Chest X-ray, AP view. Patient: 57 years old, sex F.
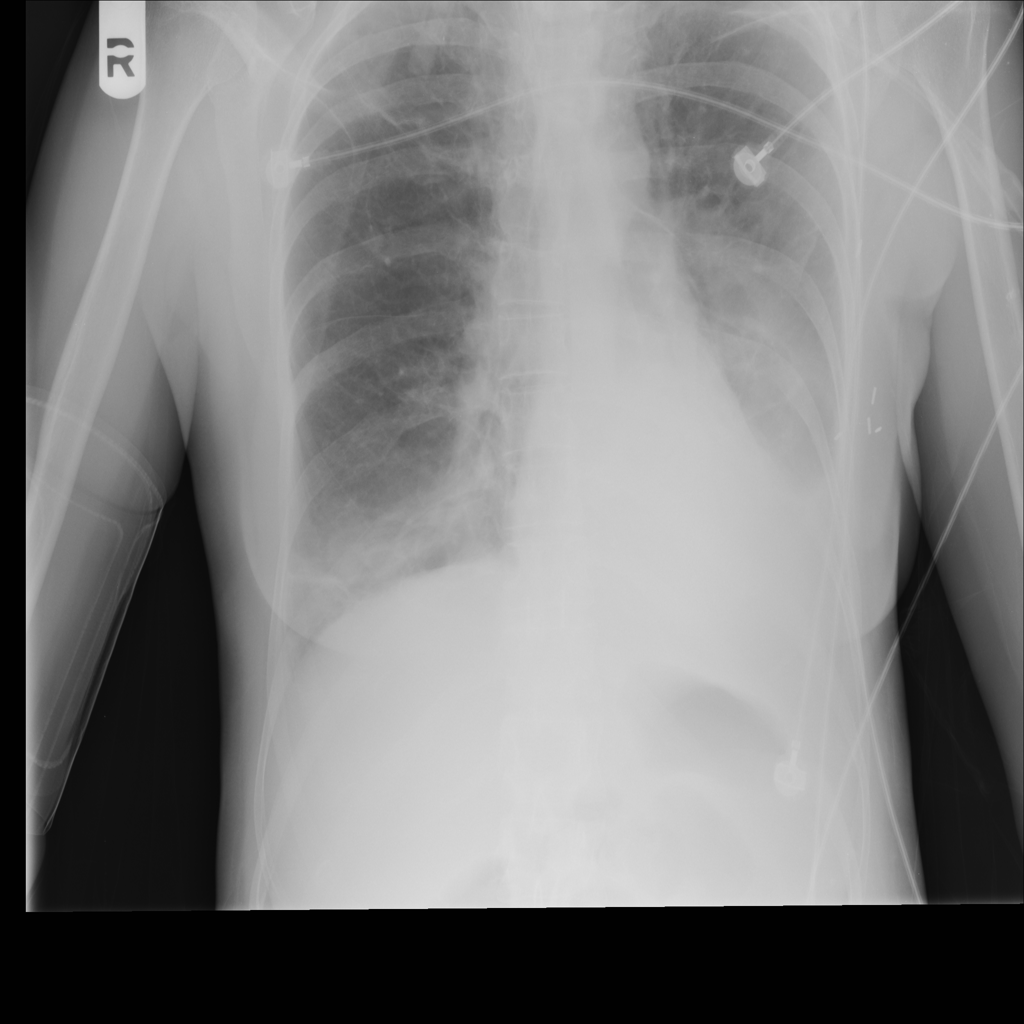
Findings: Atelectasis, Effusion